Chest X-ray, PA view. Patient: 59 years old, sex M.
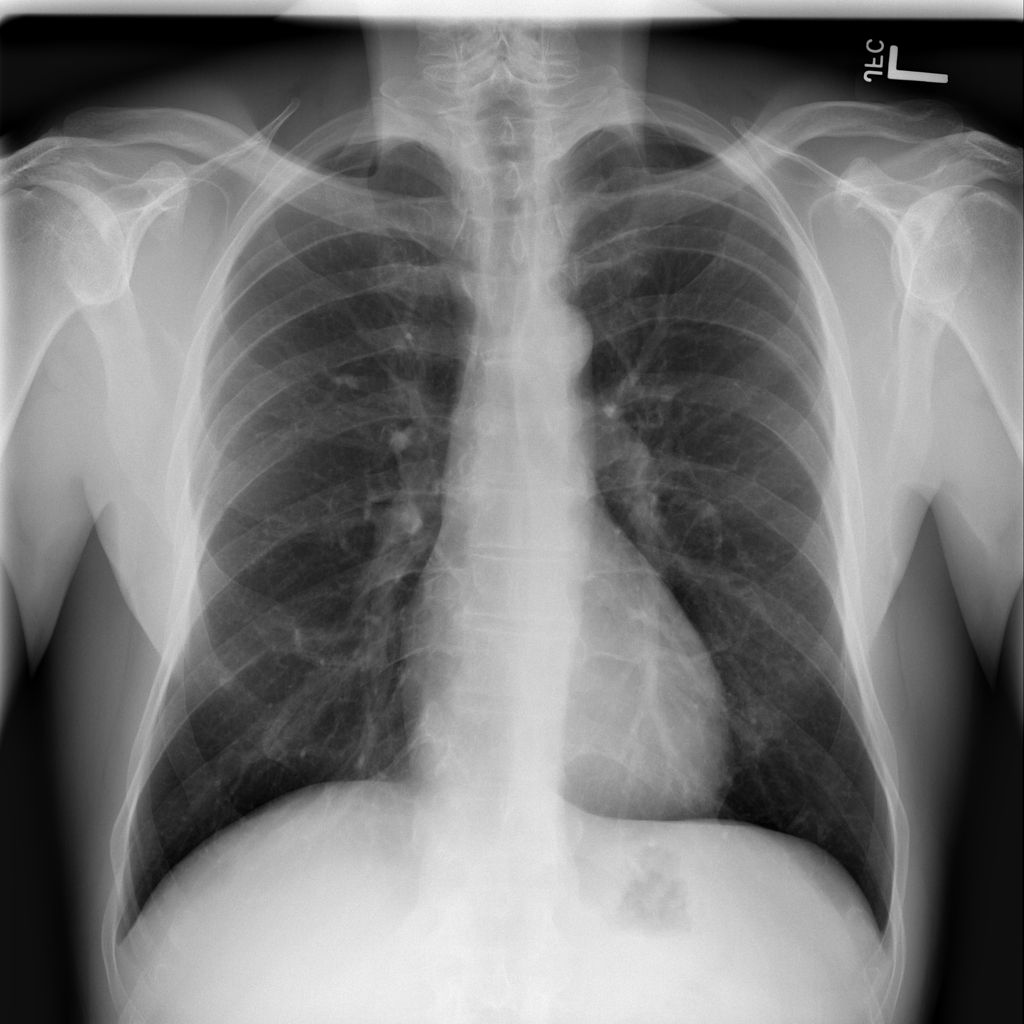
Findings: No Finding